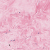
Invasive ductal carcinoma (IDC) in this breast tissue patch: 0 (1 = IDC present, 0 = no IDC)